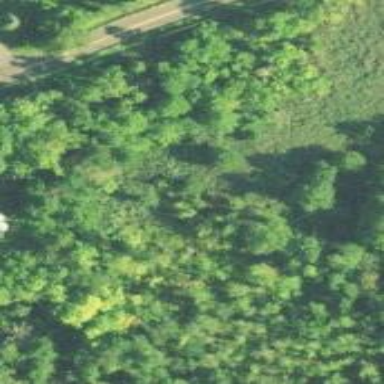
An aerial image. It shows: Existing Preserved Open Space in the woodland area.